Current action and preconditions to check: trajectory_clear

Your task: For each precondition in the list above, predict whether it will hold at this action.

Consider the current scene as observed from the mobile robot's camera, and analyze the predicted future states of all dynamic agents (e.g., people, animals, vehicles, or any moving entities) within the NEXT SECOND.

IMPORTANT: Only answer "very likely" if you are absolutely certain—based on strong, clear evidence—that a dynamic agent will violate the precondition in the predicted future state. Do NOT answer "very likely" for unlikely, ambiguous, or low-probability risks.

Ask yourself for each precondition: Is there a high probability, with clear and convincing evidence, that the predicted future states of any dynamic agent will interfere with the predicted future state of the currently executing action within the NEXT SECOND, causing that precondition to fail?

Assess the risk level based on these predictions. Use "likely" or "very likely" if motions create a clear risk of interference.

Use "neutral" or "improbable" if agents are nearby but their predicted paths are clearly diverging or non-conflicting.

Failure Risk Categories: "very improbable", "improbable", "neutral", "likely", "very likely"

Answer Format: Output ONLY the probability_of_failure value from these categories: "very improbable", "improbable", "neutral", "likely", "very likely"

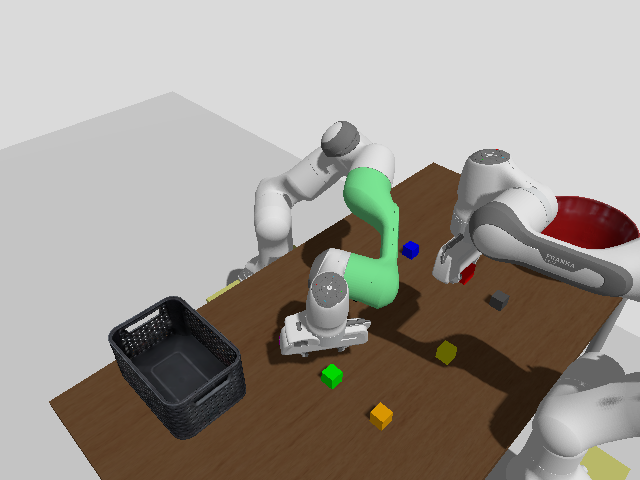

Answer: very improbable